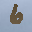
Label: 6